Question: i'm trying to make a map in my application which the latitude and longitude from my database MySQL.

that's my screenshot listview when click i want to show on map.
and here's my activity :
'''
public class Map_TokoBengkel extends MapActivity {
private MapView mapView;
private LocationManager locManager;
private LocationListener locListener;
Entity_BikeShopRepair entity;
private ArrayList<Entity_BikeShopRepair> list_lokasi = new ArrayList<Entity_BikeShopRepair>();
public void onCreate(Bundle savedInstanceState) {
super.onCreate(savedInstanceState);
setContentView(R.layout.map_shoprepair);
final ActionBar actionBar = (ActionBar) findViewById(R.id.actionbar);
actionBar.setTitle(getString(R.string.app_name));
actionBar.setHomeAction(new IntentAction(this, new Intent(this,
Home_Activity.class), R.drawable.home));
initLokasi();
initMap();
initLocationManager();
}
/**
* Initialize the map to the Data Location.
*/
private void initLokasi() {
list_lokasi.add(entity.getLat(), entity.getLng(), 1, entity.getShop_Name());
}
/**
* Initialize the map to the LinearLayout.
*/
private void initMap() {
mapView = (MapView) findViewById(R.id.map_view);
mapView.displayZoomControls(true);
mapView.setBuiltInZoomControls(true);
mapView.getController().setZoom(15);
}
/**
* Initialize the location manager.
*/
private void initLocationManager() {
locManager = (LocationManager) getSystemService(Context.LOCATION_SERVICE);
locListener = new LocationListener() {
// method ini akan dijalankan apabila koordinat GPS berubah
public void onLocationChanged(Location newLocation) {
tampilkanPosisikeMap(newLocation);
}
public void onProviderDisabled(String arg0) {
}
public void onProviderEnabled(String arg0) {
}
public void onStatusChanged(String arg0, int arg1, Bundle arg2) {
}
};
locManager.requestLocationUpdates(LocationManager.GPS_PROVIDER, 0,
1000, locListener);
}
/**
* This method will be called when current position changed is submitted via
* the GPS.
*
* @param newLocation
*/
protected void tampilkanPosisikeMap(Location newLocation) {
List<Overlay> overlays = mapView.getOverlays();
// first remove old overlay
if (overlays.size() > 0) {
for (Iterator iterator = overlays.iterator(); iterator.hasNext();) {
iterator.next();
iterator.remove();
}
}
// transform the location to a geopoint
GeoPoint geopoint = new GeoPoint(
(int) (newLocation.getLatitude() * 1E6),
(int) (newLocation.getLongitude() * 1E6));
GeoPoint myposition = geopoint;
Location locationA = new Location("point A");
Location locationB = new Location("point B");
locationA.setLatitude(geopoint.getLatitudeE6() / 1E6);
locationA.setLongitude(geopoint.getLongitudeE6() / 1E6);
// initialize icon
Drawable icon = getResources().getDrawable(R.drawable.marker);
icon.setBounds(0, 0, icon.getIntrinsicWidth(),
icon.getIntrinsicHeight());
// create my overlay and show it
MyItemizedOverlay overlay = new MyItemizedOverlay(icon, this);
OverlayItem item = new OverlayItem(geopoint, "My Location", "Lat:"
+ locationA.getLatitude() + "
Lng:" + locationA.getLongitude());
overlay.addItem(item);
mapView.getOverlays().add(overlay);
for (int i = 0; i < list_lokasi.size(); i++) {
geopoint = new GeoPoint((int) (list_lokasi.get(i).lat * 1E6),
(int) (list_lokasi.get(i).lng * 1E6));
locationB.setLatitude(geopoint.getLatitudeE6() / 1E6);
locationB.setLongitude(geopoint.getLongitudeE6() / 1E6);
double distance = locationA.distanceTo(locationB);
if (list_lokasi.get(i).category == 1) {
icon = getResources().getDrawable(R.drawable.bicycle_shop);
} else if (list_lokasi.get(i).category == 2) {
icon = getResources().getDrawable(R.drawable.bicycle_shop);
} else if (list_lokasi.get(i).category == 3) {
icon = getResources().getDrawable(R.drawable.bicycle_shop);
}
icon.setBounds(0, 0, icon.getIntrinsicWidth(),
icon.getIntrinsicHeight());
overlay = new MyItemizedOverlay(icon, this);
item = new OverlayItem(geopoint, list_lokasi.get(i).lokname, "Lat:"
+ list_lokasi.get(i).lat + "
Lng:"
+ list_lokasi.get(i).lng + "
Jarak:" + distance + "m");
overlay.addItem(item);
mapView.getOverlays().add(overlay);
}
// move to location
mapView.getController().animateTo(myposition);
// redraw map
mapView.postInvalidate();
}
@Override
protected boolean isRouteDisplayed() {
// TODO Auto-generated method stub
return false;
}
}
'''
but at that code there is something error in
'''
private void initLokasi() {
list_lokasi.add(entity.getLat(), entity.getLng(), 1, entity.getShop_Name());
}
'''
and the error message is:
'''
The method add(int, Entity_BikeShopRepair) in the type ArrayList<Entity_BikeShopRepair> is not applicable for the arguments (double, double, int, String)'.
'''
can somebody help me solved my problem?
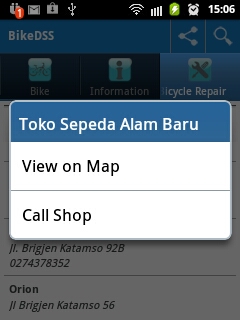
Answer: The problem is right there in the error
> The method add(int, Entity_BikeShopRepair) in the type
ArrayList is not applicable for the arguments
(double, double, int, String)
The compiler is telling you that it is expecting you to give it an int and an Entity_BikeShopRepair and instead you're giving it four parameters so it doesn't know what to do.
'''
list_lokasi.add(entity.getLat(), entity.getLng(), 1, entity.getShop_Name());
'''
It looks like you just need to do
'''
list_lokasi.add(1, entity);
'''
or, if you don't care what position in the list the entity is added,
'''
list_lokasi.add(entity);
'''